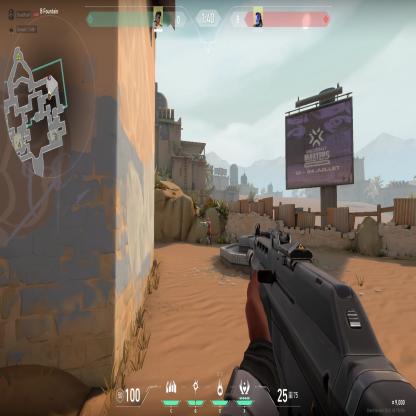
Label: enemy